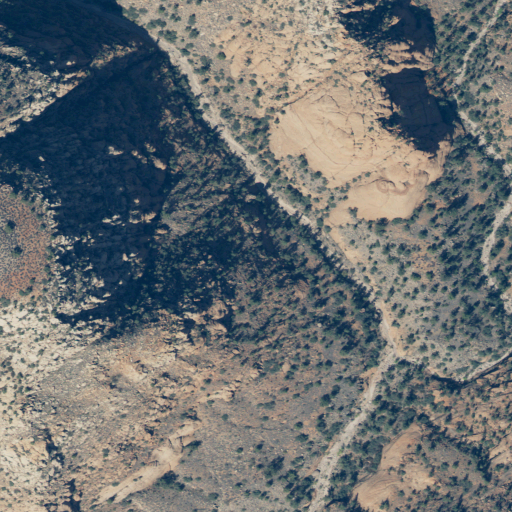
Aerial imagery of valley in Utah named Big Hollow containing shrub and evergreen forest